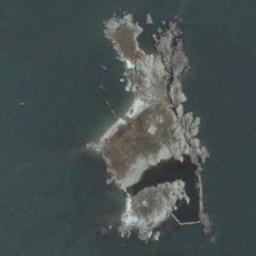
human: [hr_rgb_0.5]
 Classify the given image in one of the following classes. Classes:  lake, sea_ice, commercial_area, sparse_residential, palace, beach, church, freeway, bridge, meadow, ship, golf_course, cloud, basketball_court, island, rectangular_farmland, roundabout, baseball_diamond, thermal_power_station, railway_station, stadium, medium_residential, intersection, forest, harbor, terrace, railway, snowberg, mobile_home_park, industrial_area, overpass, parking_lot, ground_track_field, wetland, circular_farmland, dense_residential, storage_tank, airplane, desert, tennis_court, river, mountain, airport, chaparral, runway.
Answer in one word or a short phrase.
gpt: island